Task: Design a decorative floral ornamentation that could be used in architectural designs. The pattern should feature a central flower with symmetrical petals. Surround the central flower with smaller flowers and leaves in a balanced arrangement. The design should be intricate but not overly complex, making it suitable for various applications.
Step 670:
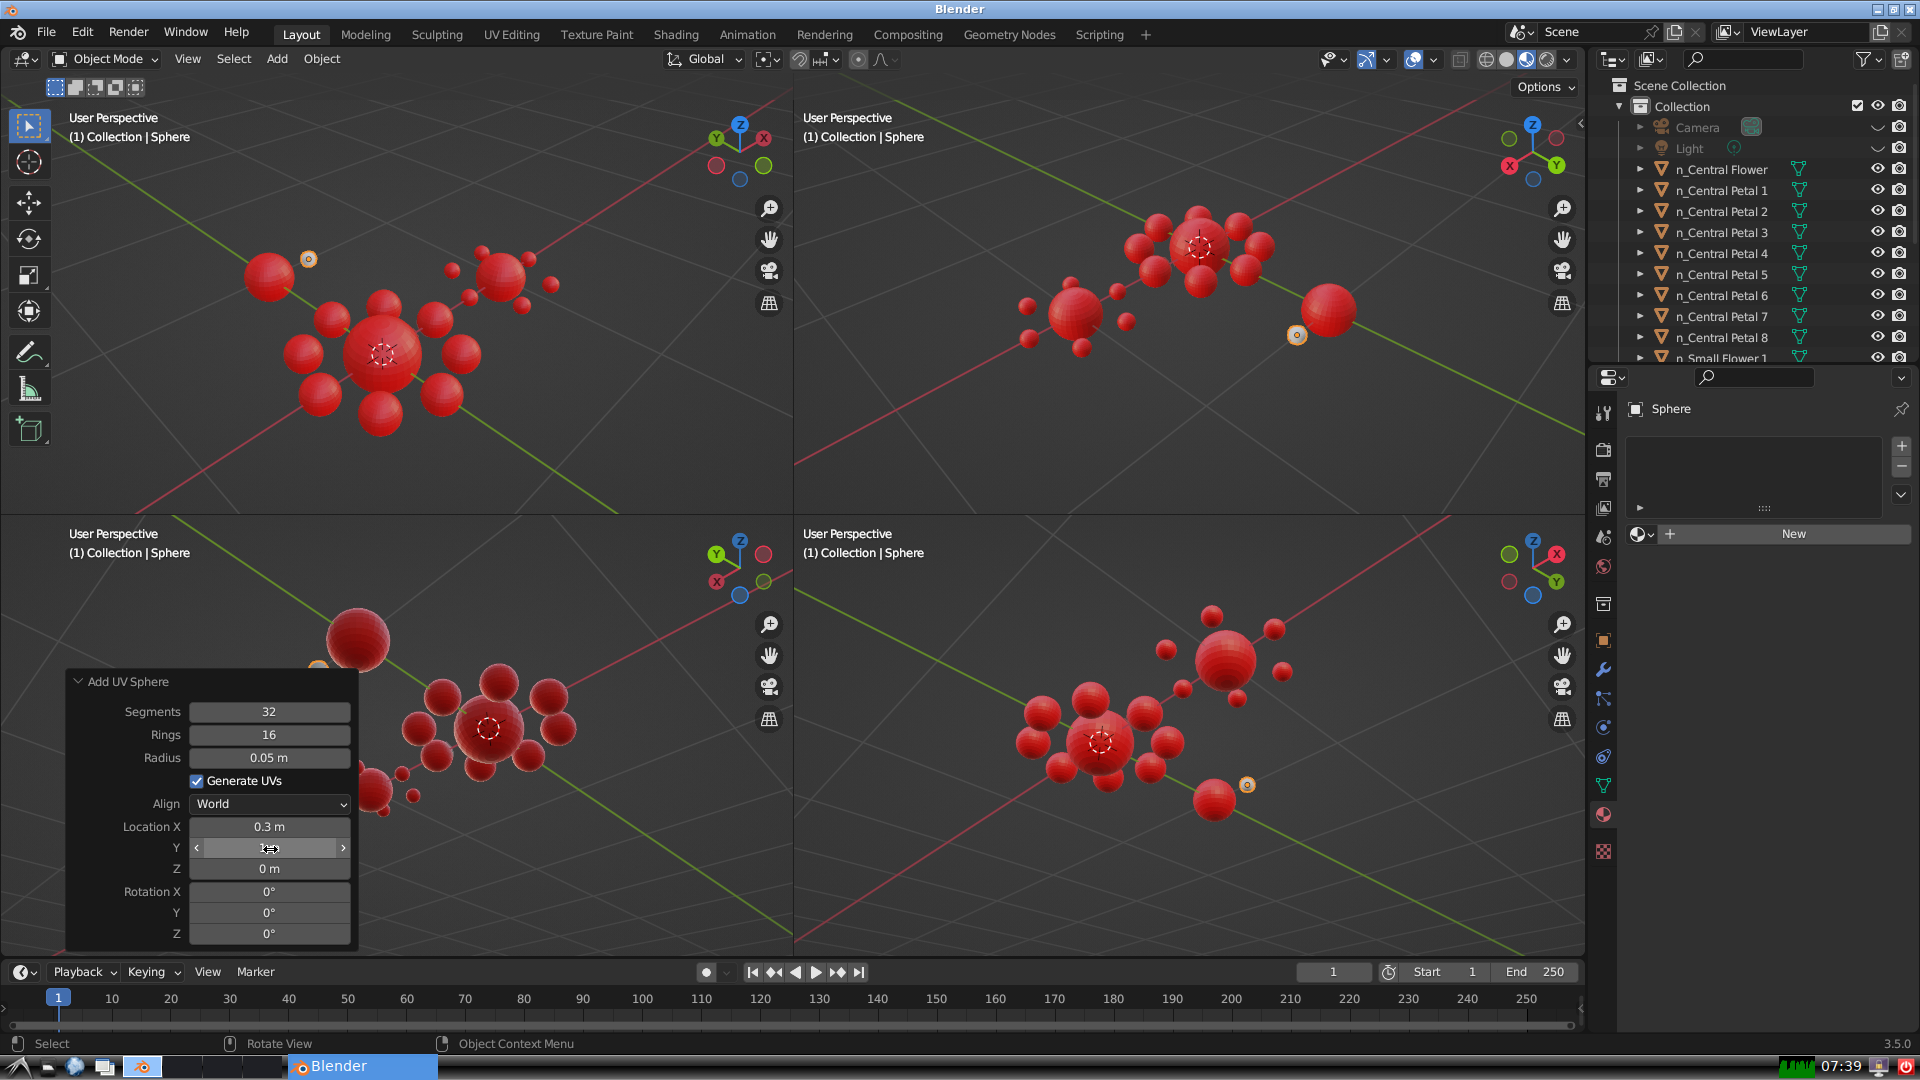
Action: {"mouse_move": [270, 867]}